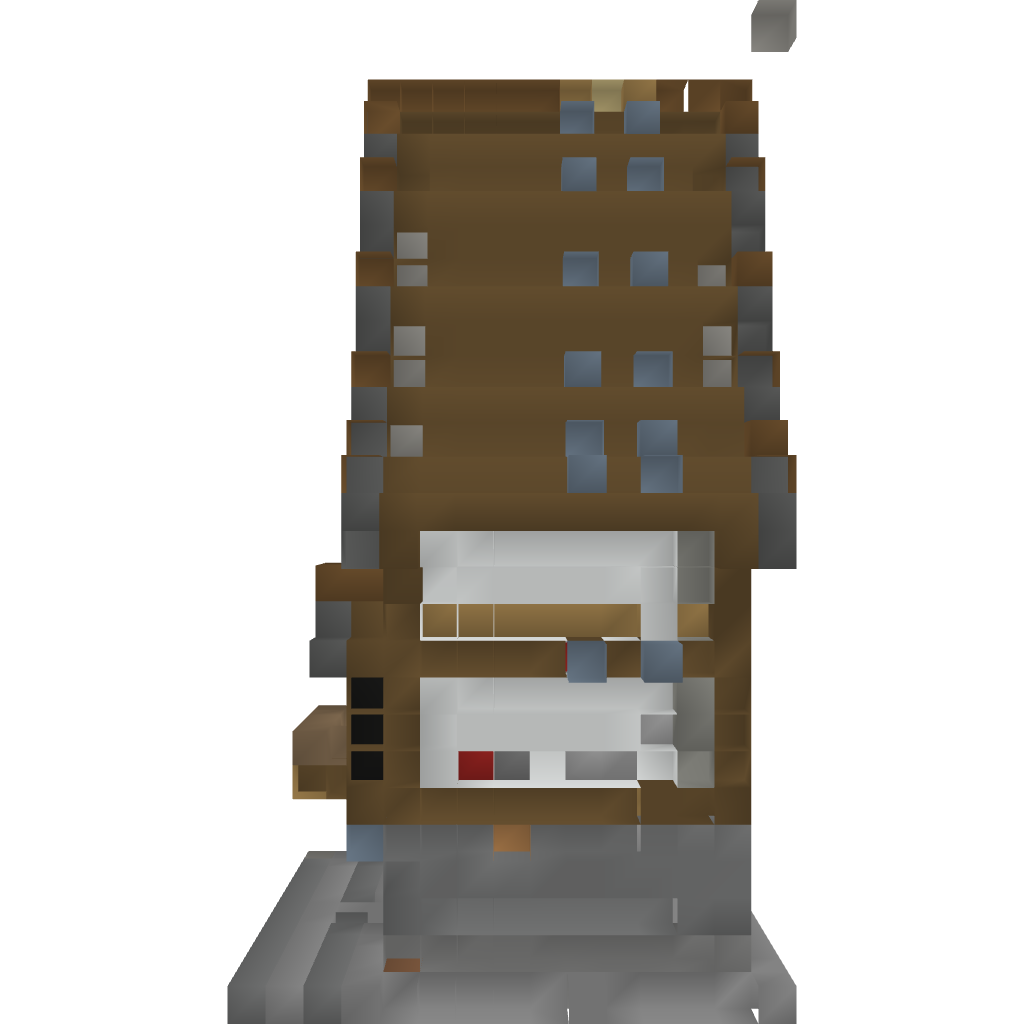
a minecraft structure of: Pretty Little Shop